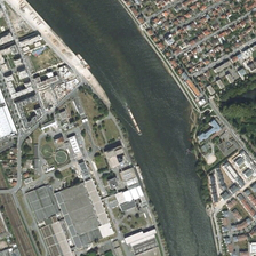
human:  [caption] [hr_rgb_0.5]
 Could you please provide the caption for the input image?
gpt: A row of trees was planted along the river.

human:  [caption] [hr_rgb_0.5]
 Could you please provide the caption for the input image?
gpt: Rows of trees were planted along the river.

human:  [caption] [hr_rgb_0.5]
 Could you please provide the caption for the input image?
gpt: rows of trees have been planted along the river.

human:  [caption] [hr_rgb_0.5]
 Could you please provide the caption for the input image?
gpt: Trees by the river

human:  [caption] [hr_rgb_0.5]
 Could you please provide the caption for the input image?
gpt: Tree lines were planted along the river.